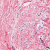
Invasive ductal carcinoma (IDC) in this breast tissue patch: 0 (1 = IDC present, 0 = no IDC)